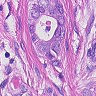
Metastatic tissue present: yes